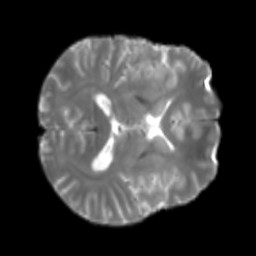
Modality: T2w
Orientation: axial
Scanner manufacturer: siemens
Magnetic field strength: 3 T
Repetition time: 4 s
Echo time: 0.0594 s